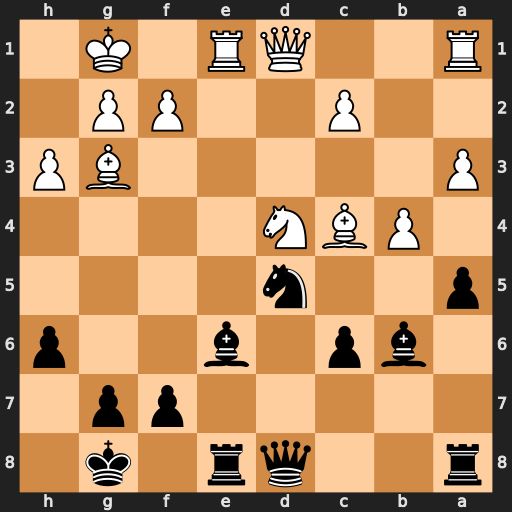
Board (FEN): r2qr1k1/5pp1/1bp1b2p/p2n4/1PBN4/P5BP/2P2PP1/R2QR1K1
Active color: b
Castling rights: -
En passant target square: -
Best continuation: Nc3 Nxe6 Nxd1